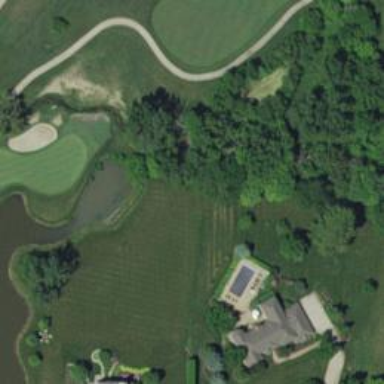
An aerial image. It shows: Path on bridge over golf course.